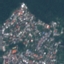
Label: Residential